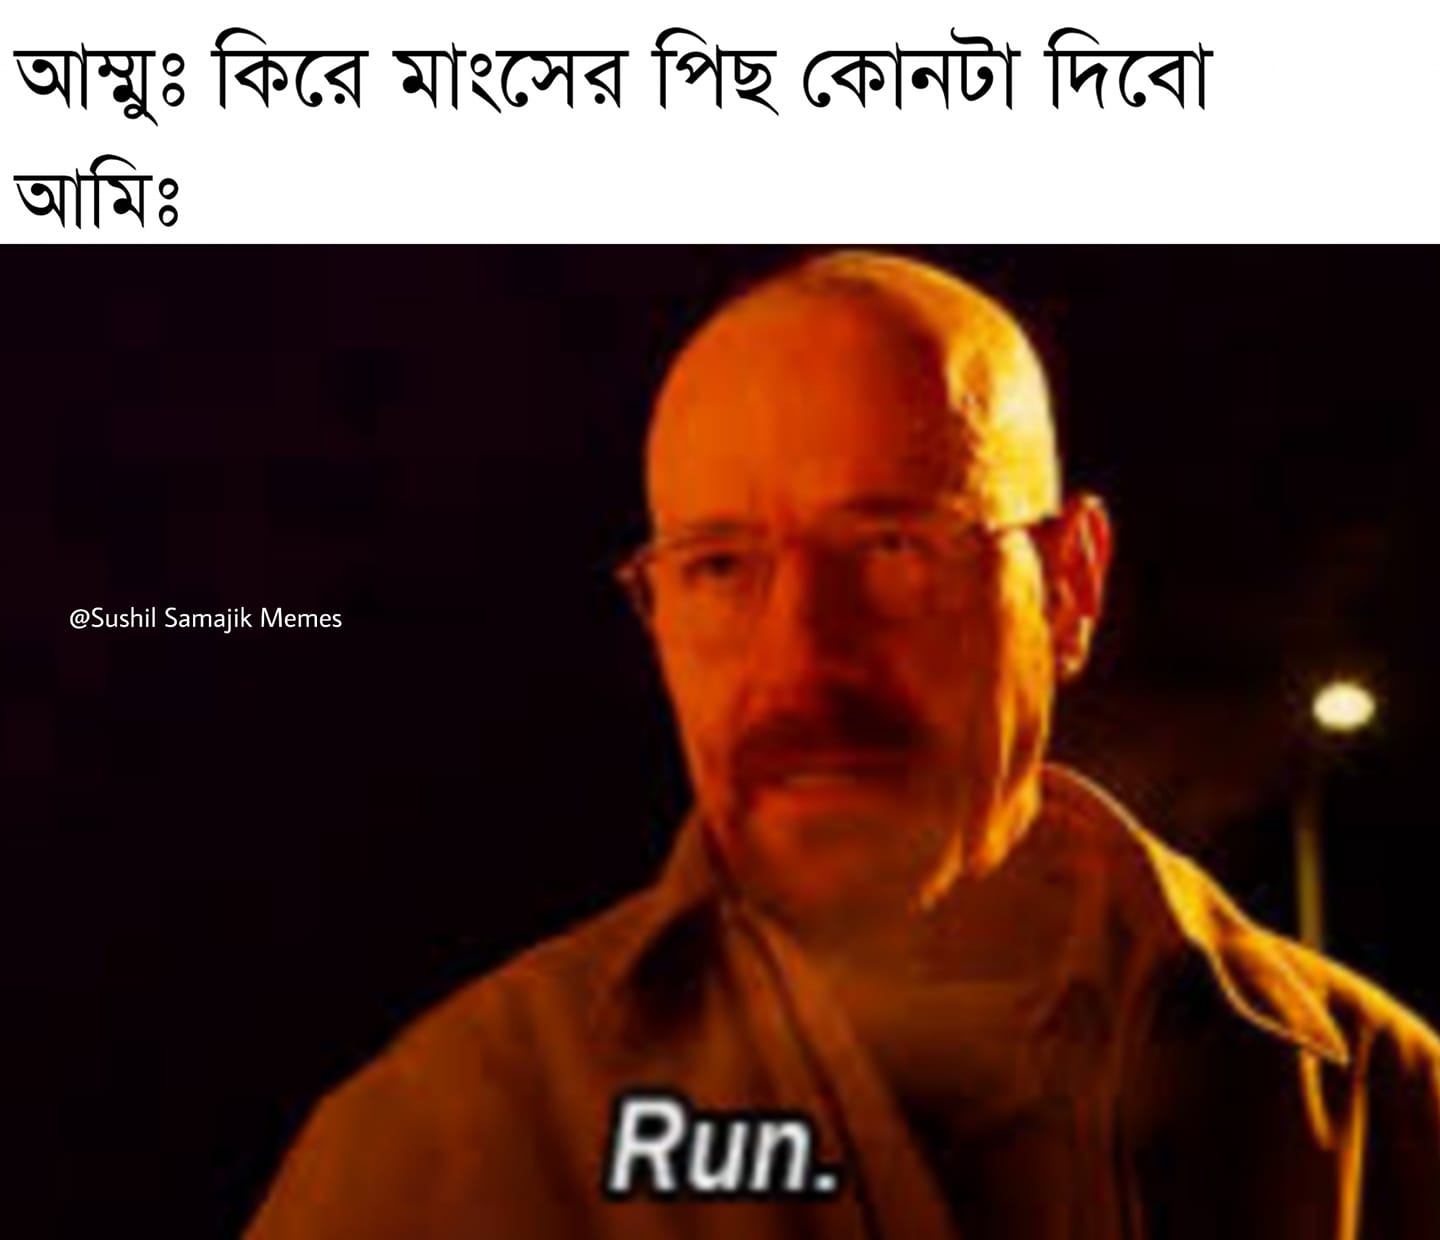
Caption: আম্মুঃ কিরে মাংসের পিছ কোনটা দিবো     আমিঃ     Run.
Label: non-hate